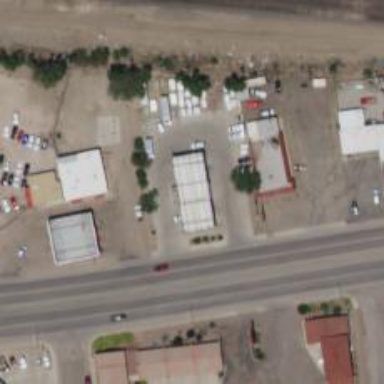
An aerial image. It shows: Convenience shop.